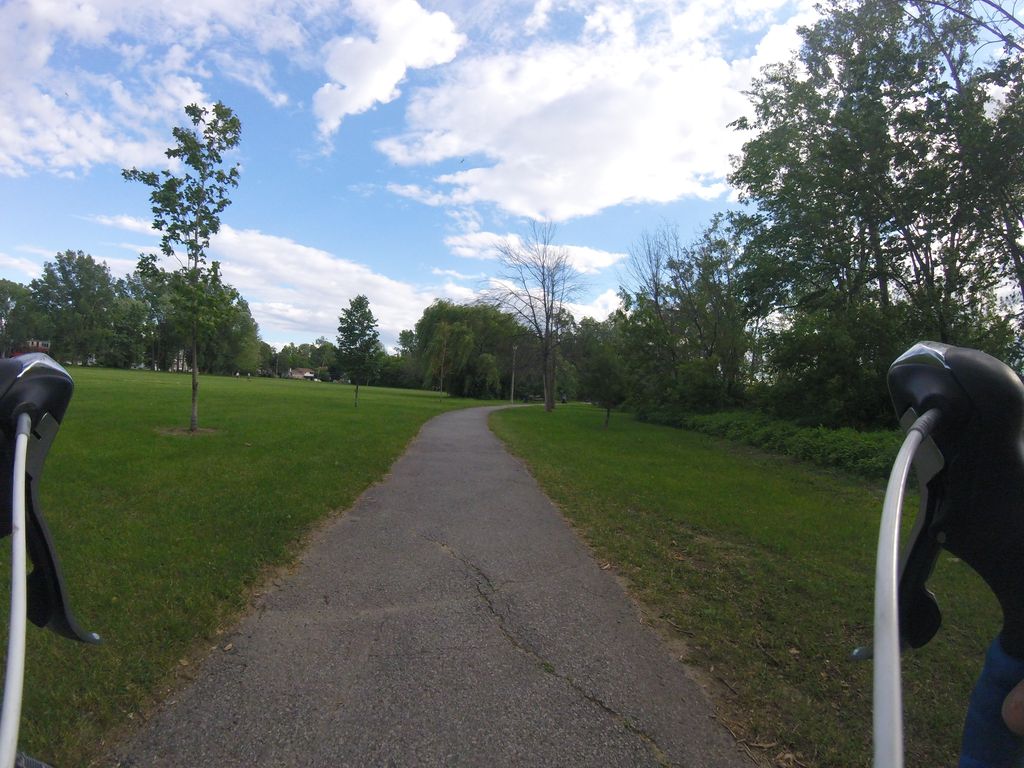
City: ottawa-gatineau